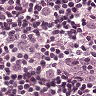
Metastatic tissue present: yes